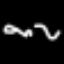
Label: squiggle